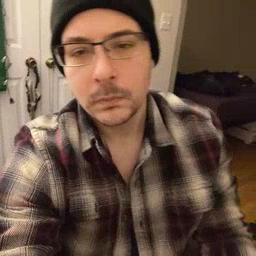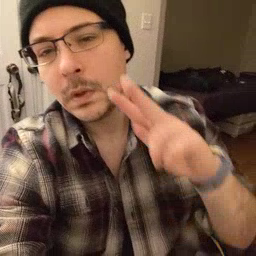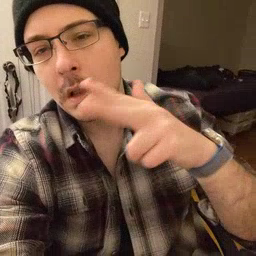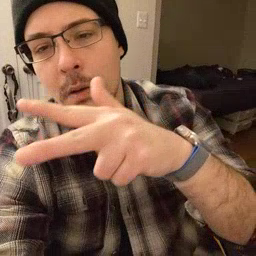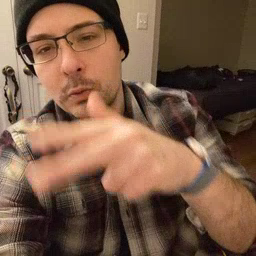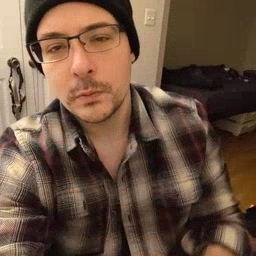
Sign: helicopter